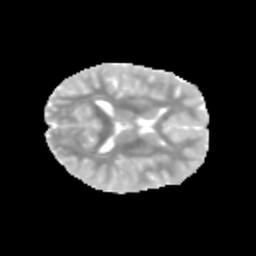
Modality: MD
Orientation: axial
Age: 11
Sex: female
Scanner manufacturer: siemens
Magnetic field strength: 3 T
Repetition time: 3.8 s
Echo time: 0.07 s